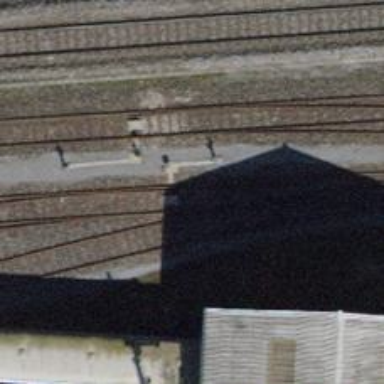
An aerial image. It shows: Railway switch.